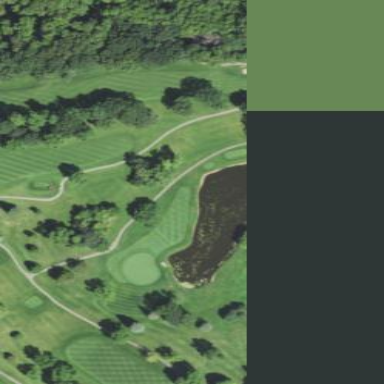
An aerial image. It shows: Water hazard on golf course.